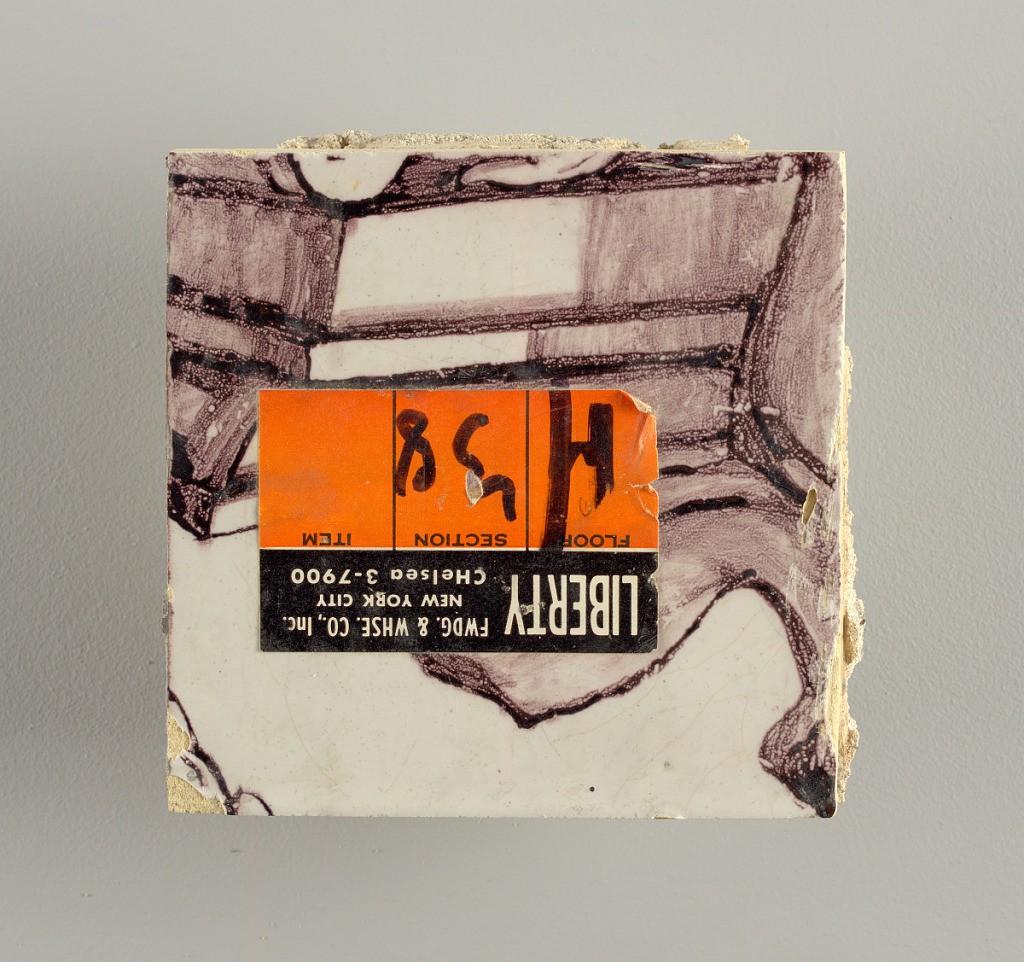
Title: Wall facing
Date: ca. 1725
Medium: Tin-glazed earthenware, underglaze
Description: Horizontal rectangle.  Thirty-seven tiles wide and twenty-one high with opening for door or window nineteen and one-half tiles high and twelve wide.  To left and right of opening, centered canopy above. Left, woman representing Hope, right, a sculputure urn.  Centered above opening, a mascaron.  Arabesque design of foliage.